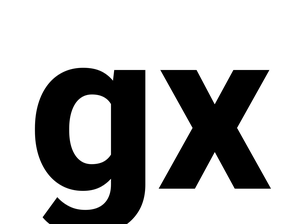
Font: Roboto_ExtraBold